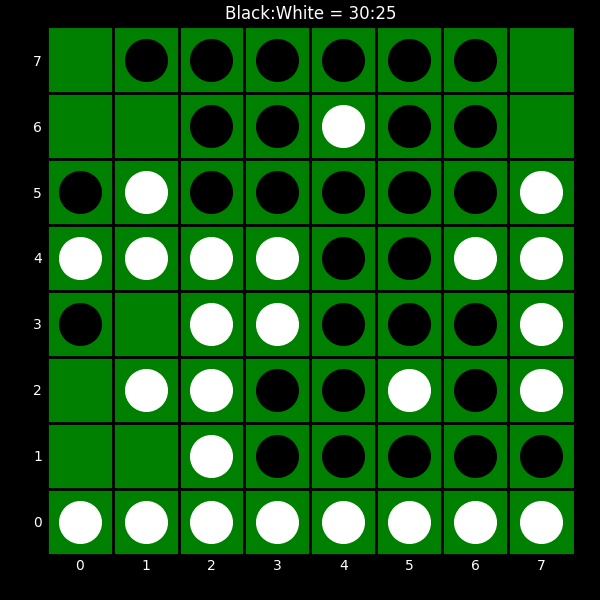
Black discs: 30
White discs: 25